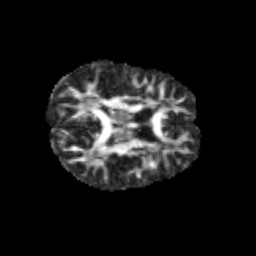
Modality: FA
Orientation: axial
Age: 12
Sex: female
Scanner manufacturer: siemens
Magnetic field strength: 3 T
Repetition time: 3.8 s
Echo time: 0.07 s